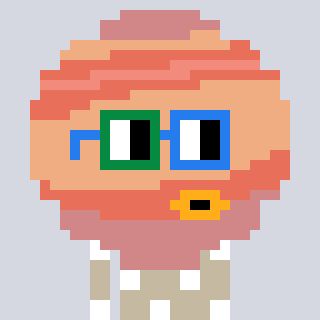
a pixel art character with square green and blue glasses, a jupiter-shaped head and a bege-colored body on a cool background